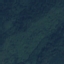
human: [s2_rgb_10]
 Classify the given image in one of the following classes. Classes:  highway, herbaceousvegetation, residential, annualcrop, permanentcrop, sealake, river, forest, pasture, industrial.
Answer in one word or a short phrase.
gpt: Forest